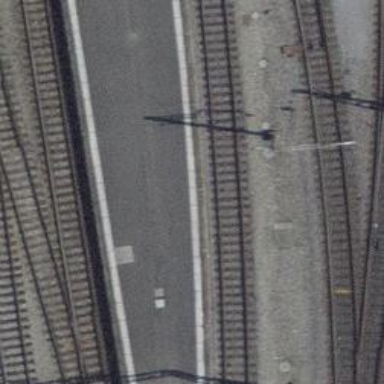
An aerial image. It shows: Single-track railway siding with electrified contact lines.